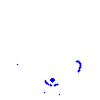
Particle: kaon